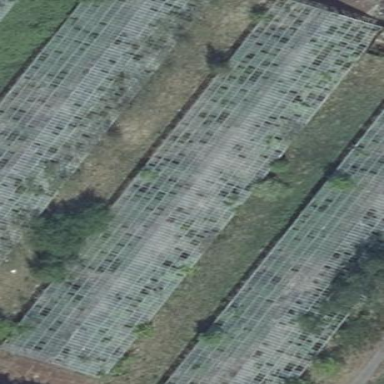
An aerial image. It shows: Greenhouse.